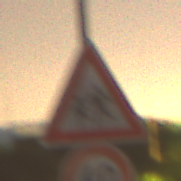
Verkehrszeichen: KinderRechts
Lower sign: Geschwindigkeit60
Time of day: Night
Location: Outdoor (Suburban)
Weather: Clear
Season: NotSpecified
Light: Artificial